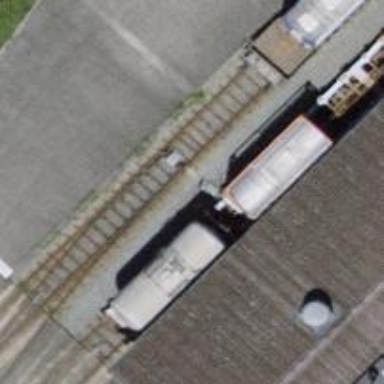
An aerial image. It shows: Railway switch.